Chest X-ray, AP view. Patient: 75 years old, sex F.
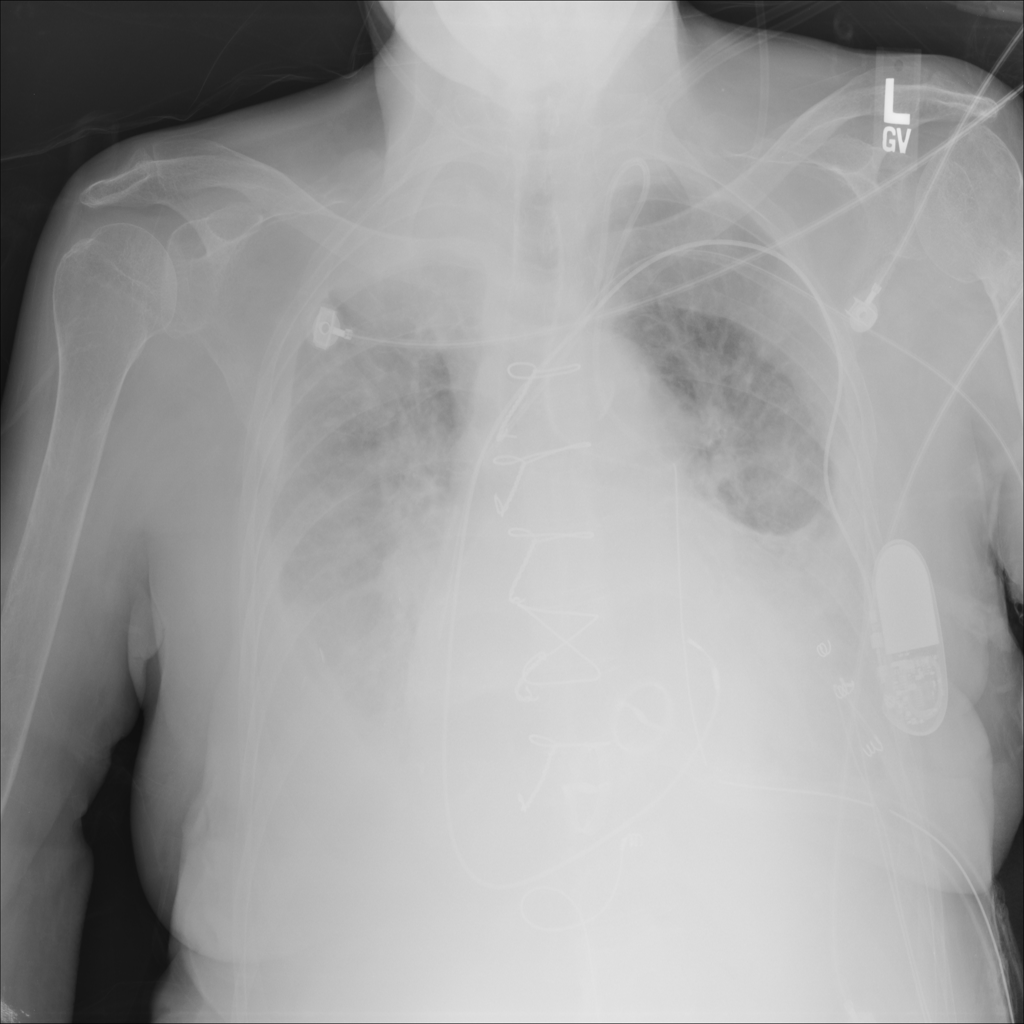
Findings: No Finding